Question: A secure TLS/SSL communication between a server an a client over a LAN Network. The authentication be a one way-authentication :

I have created a server and a client which are able to communicate over a Wi-Fi network. I have implemented the SSL sockets but the authentication is missing ... so it won't work :)
I'm a beginner at TLS/SSL, and at network security as well.
1. Is a CA mandatory or can I "emulate" it ? (It gives the server its certificate, right ?)
2. Should the server create its own certificate or should I gave one (hardcoded)?
3. How the client can verify this certificate ?
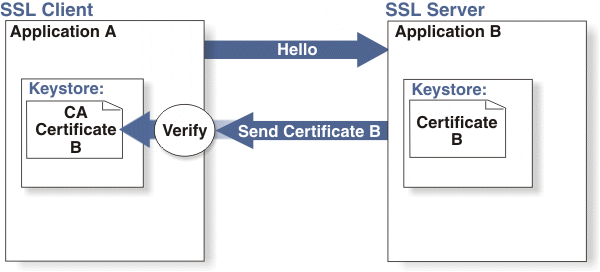
Answer: 1. A CA is not mandatory per se. The alternative to CA-signed certificate is a self-signed certificate, but unless a particular self-signed certificate is explicitly trusted by a client program, authentication (verification) of the peer will fail.
2. You should create or request a server certificate, and configure the server to use that certificate. The details of how to configure the certificate and other TLS settings depend on what server software or TLS library you are using.
3. Typically, a client has a collection of trusted root CA certificates. An end-entity certificate is signed either by a root CA, or an intermediate CA which is signed by some superior certificate, all the way up to a root. Servers present a certificate chain of end-entity certificates and any intermediate certificates, up to but (usually) not including a root certificate. During verification, the client validates that there is a valid chain of signatures down from any of the root CAs it trusts. If so, and provided none of the certificate in the chain are expired or revoked, the server certificate will be accepted and the session will proceed. Root certificates of public CAs are usually installed and trusted by default in most browsers and operating systems. But you needn't use a public CA; you can create private CA for signing certificates. If you do this, clients will need to be configured to trust its root certificate (details differ by software). Whether you use a public or private CA, as long as the clients trust the root CA and you have configured the server to present the (chained) server certificate, everything should work!